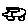
Label: car